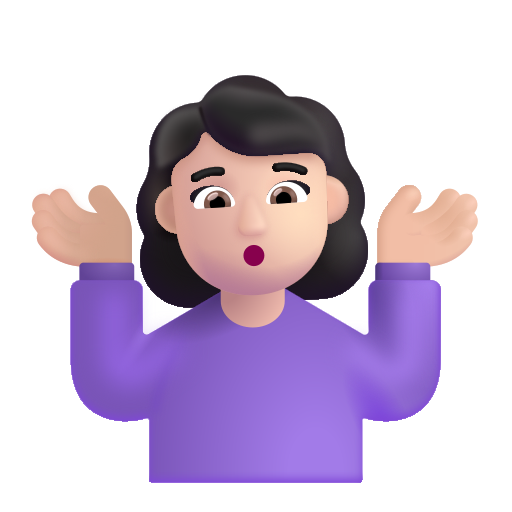
woman shrugging color light